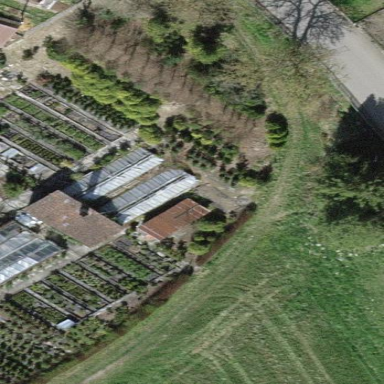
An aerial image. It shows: Greenhouse.